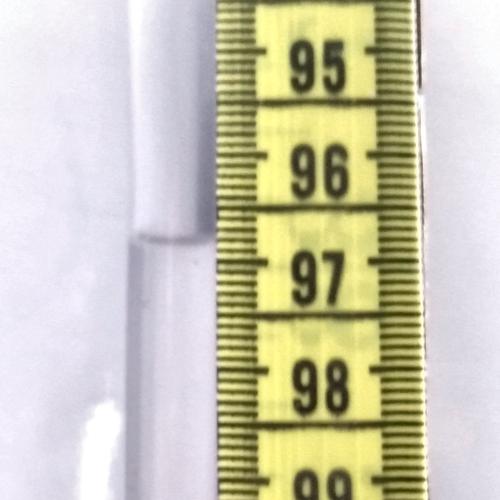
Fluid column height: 96.8 cm